Question: Detect the diagonal length of the red line, where the side length of each grid square is 0.5. The result should be rounded to one decimal place.
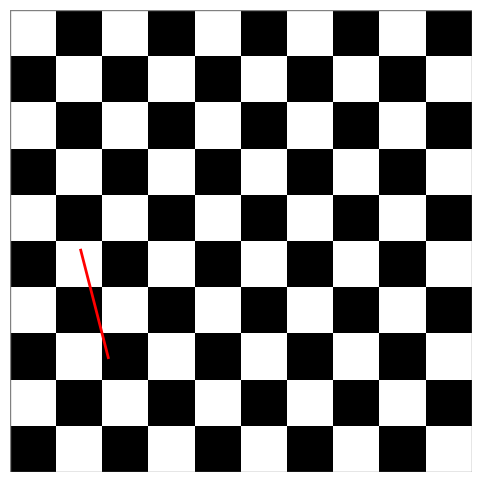
Answer: 1.2